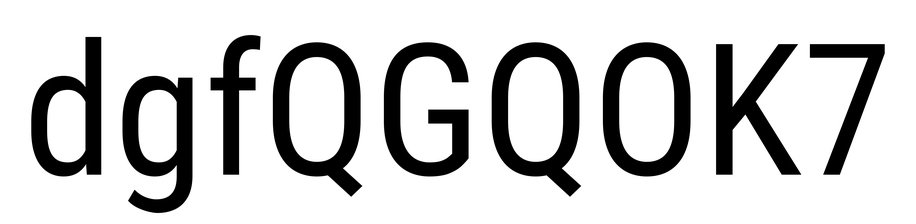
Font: Roboto_Condensed_Regular